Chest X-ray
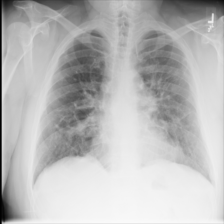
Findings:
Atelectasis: negative
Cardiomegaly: negative
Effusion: negative
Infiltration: negative
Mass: negative
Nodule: positive
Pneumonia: negative
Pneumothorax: negative
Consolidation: negative
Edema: negative
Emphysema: negative
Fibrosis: negative
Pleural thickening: positive
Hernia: negative